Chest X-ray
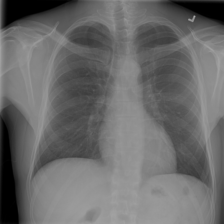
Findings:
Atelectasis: negative
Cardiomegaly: negative
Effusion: negative
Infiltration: negative
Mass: negative
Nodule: negative
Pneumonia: negative
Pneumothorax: negative
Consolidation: negative
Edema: negative
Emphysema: negative
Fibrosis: negative
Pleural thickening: negative
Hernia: negative